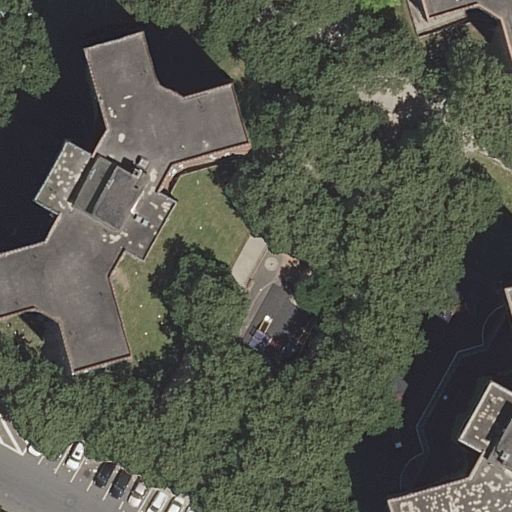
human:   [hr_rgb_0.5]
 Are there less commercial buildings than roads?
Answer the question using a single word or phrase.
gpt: yes

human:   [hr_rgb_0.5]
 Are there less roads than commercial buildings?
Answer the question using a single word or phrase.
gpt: no

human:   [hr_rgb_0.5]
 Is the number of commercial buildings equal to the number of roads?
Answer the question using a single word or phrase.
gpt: no

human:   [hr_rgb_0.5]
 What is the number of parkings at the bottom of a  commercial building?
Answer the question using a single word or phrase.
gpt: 0

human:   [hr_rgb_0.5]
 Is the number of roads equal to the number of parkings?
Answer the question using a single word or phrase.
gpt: no

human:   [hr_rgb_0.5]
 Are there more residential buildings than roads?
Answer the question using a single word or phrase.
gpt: no

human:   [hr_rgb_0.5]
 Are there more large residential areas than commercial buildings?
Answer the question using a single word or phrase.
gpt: yes

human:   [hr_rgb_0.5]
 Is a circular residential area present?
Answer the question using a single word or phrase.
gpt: no

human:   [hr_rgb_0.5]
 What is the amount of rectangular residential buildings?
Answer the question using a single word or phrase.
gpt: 2

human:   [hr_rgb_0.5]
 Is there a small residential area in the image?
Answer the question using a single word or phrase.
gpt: no

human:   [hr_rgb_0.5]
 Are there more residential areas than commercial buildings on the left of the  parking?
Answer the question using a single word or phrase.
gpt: yes

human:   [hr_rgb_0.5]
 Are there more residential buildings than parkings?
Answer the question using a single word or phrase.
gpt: yes

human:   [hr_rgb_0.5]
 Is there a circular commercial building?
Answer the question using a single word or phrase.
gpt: no

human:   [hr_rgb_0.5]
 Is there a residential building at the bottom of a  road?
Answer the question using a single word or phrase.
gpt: yes

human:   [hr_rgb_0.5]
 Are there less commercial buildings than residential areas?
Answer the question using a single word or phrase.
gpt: yes

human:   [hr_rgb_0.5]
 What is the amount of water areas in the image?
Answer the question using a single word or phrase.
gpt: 0

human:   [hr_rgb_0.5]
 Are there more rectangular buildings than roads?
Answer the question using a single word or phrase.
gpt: no

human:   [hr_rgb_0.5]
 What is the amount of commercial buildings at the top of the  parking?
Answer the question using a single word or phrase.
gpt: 0

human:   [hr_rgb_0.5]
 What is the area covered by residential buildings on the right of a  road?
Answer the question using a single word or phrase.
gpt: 906m2

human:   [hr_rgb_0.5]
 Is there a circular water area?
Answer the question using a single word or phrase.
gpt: no

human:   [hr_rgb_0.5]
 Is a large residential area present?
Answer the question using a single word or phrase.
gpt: yes

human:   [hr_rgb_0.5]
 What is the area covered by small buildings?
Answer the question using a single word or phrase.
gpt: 65m2

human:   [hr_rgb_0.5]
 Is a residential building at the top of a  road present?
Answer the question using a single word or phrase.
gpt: yes

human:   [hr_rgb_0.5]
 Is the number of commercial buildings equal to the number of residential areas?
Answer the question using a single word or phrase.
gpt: no

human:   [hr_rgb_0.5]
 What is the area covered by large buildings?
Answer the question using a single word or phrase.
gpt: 756m2

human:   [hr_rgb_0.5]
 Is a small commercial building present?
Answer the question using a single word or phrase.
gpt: no

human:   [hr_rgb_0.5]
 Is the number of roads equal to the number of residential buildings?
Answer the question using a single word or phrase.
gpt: no

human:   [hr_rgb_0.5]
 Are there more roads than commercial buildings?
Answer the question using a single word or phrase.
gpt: yes

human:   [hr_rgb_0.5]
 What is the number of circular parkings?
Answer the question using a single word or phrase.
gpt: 0

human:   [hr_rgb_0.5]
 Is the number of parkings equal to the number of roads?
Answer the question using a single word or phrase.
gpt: no

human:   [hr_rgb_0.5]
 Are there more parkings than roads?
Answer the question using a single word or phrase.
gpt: no

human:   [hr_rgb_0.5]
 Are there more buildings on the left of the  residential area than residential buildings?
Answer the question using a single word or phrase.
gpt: no

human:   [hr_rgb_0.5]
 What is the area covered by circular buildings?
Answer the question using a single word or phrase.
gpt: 0m2

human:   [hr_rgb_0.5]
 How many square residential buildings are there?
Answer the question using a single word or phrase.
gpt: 0

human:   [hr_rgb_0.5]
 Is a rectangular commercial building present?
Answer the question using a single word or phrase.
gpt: no

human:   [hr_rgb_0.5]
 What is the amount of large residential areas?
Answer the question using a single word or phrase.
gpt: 1